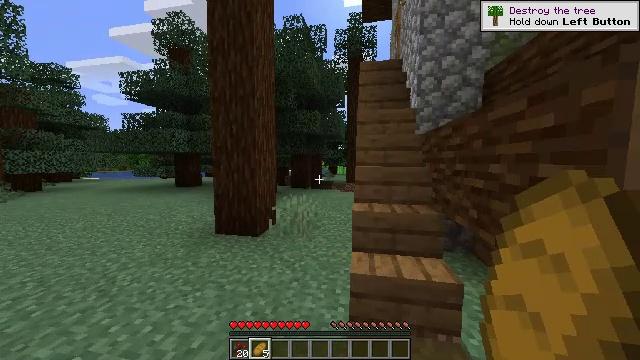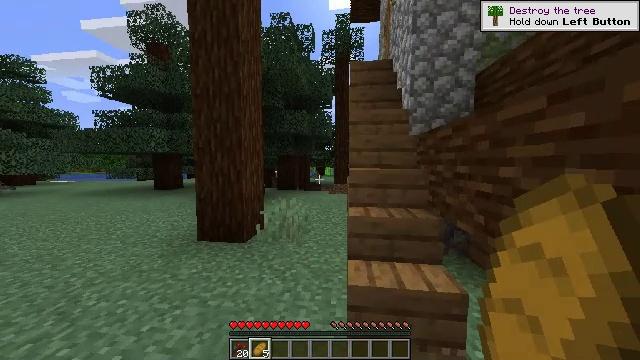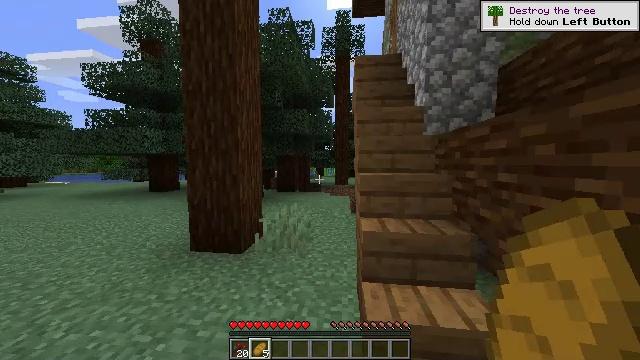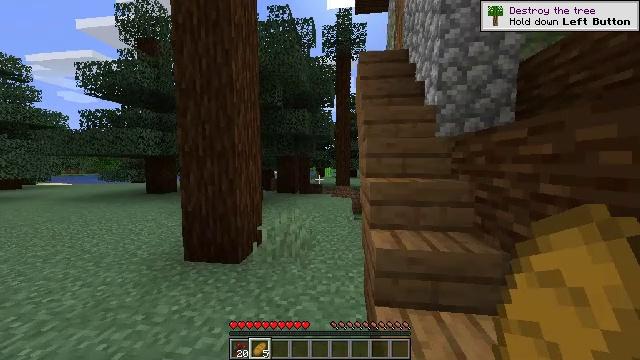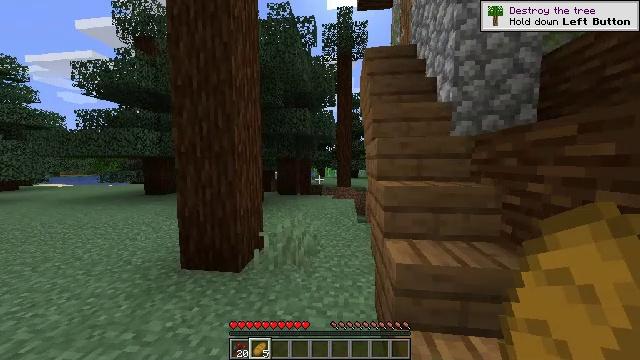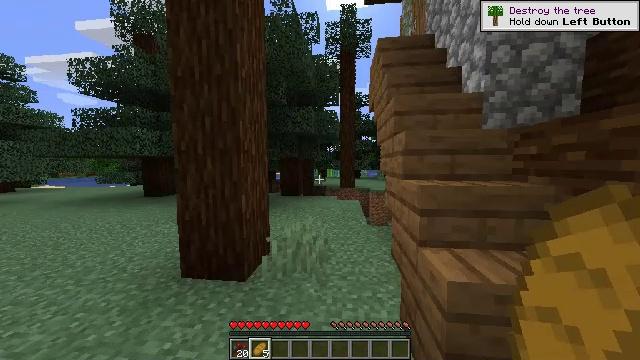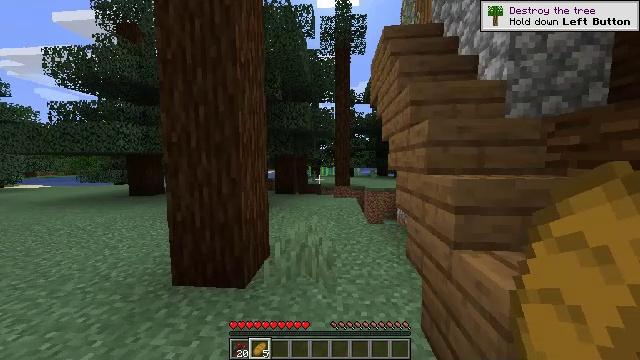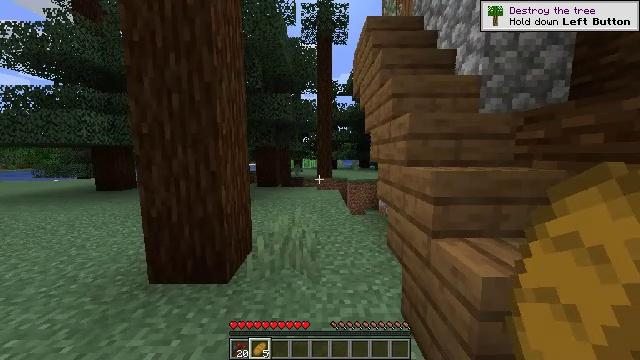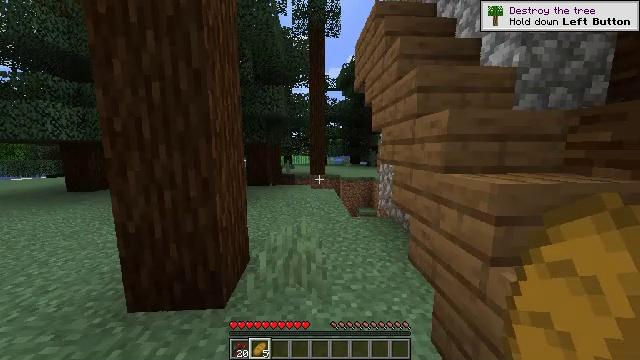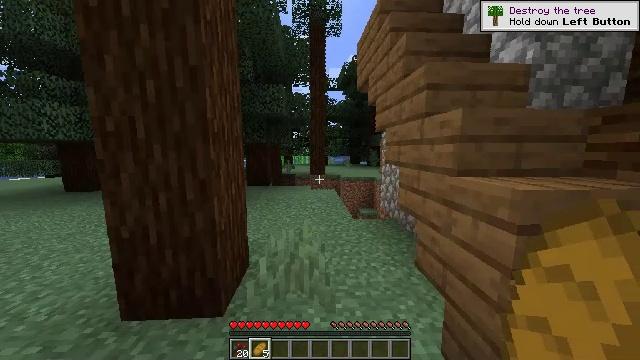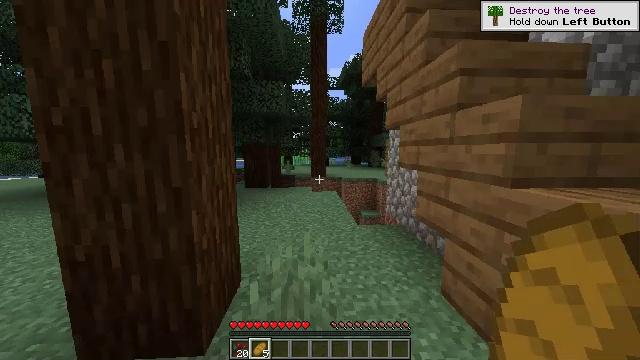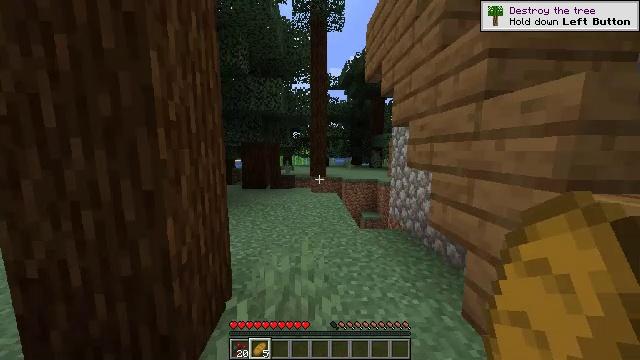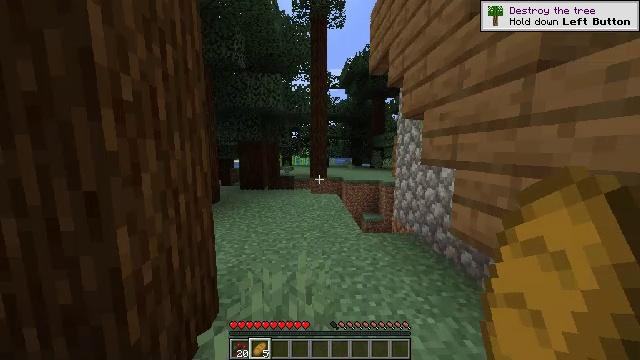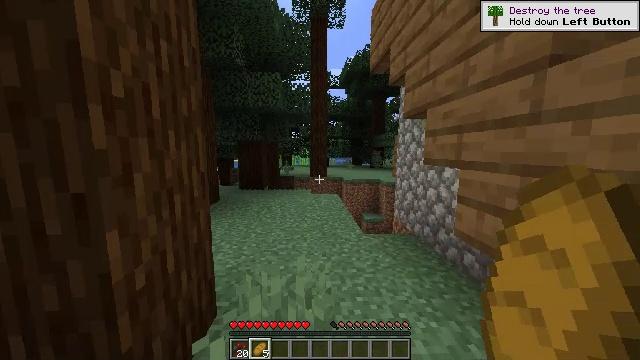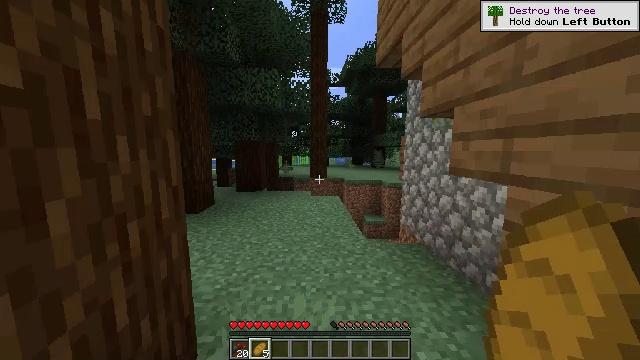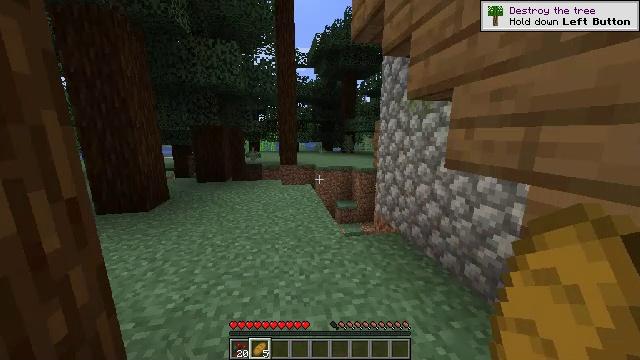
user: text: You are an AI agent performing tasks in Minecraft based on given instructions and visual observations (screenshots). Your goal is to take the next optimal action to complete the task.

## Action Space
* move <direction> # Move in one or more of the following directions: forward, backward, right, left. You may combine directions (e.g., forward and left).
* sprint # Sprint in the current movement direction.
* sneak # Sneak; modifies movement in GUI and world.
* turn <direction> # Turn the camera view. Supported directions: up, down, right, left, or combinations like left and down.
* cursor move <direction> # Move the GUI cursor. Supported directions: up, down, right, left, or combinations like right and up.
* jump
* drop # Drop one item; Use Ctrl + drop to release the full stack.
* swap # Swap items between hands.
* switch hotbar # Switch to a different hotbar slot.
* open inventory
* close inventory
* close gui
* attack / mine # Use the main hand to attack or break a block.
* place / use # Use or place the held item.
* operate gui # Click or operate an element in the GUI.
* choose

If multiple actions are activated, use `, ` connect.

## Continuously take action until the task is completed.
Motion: motion action
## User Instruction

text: Remove the blue bed from its location.
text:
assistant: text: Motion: move forward, turn right
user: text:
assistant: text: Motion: move forward
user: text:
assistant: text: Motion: move forward
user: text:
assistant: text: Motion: move forward and move left
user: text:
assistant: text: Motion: move forward and move left
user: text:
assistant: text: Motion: move forward and move left, turn right
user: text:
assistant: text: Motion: move forward and move left, turn right and down
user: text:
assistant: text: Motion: move forward, turn right
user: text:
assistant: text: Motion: move forward
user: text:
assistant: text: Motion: move forward
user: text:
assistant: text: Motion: move forward
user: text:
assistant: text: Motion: move forward
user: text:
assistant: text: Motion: move forward
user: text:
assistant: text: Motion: move forward
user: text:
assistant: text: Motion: move forward, turn right and down
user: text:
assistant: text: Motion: move forward, turn right and down
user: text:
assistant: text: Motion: move forward, turn right and down
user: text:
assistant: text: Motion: move forward and move left, turn right
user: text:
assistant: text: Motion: move forward and move left
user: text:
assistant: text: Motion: move forward and move left
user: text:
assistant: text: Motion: move forward and move left
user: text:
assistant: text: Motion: move forward and move left
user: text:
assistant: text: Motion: move forward and move left
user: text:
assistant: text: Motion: move forward and move left
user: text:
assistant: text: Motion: move forward and move left
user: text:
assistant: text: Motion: move forward and move left
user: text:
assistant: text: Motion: move forward and move left
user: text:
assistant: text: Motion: move forward and move left
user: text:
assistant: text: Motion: move forward and move left
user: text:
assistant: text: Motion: move forward and move left